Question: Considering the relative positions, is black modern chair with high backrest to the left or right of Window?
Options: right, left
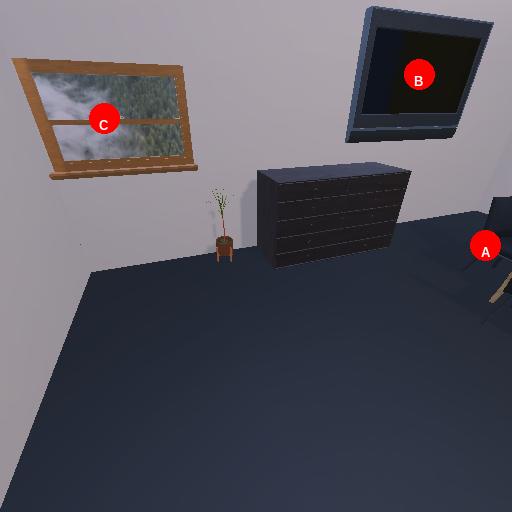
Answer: right